Field crop: maize
Growth stage: 2
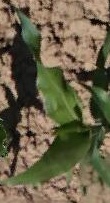
Species: maize